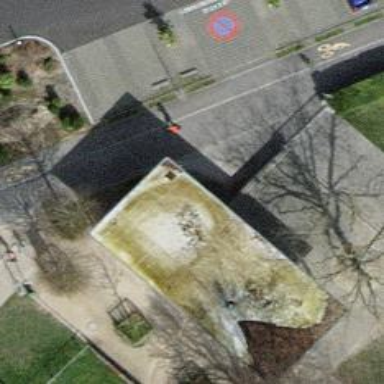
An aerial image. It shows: Asphalt sidewalk and cycleway.